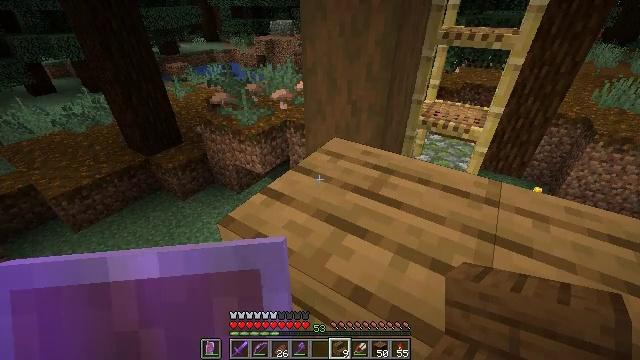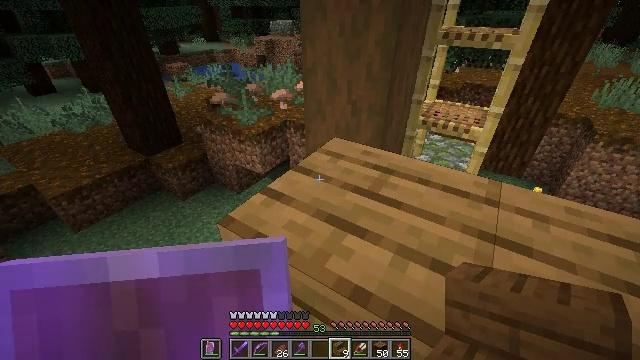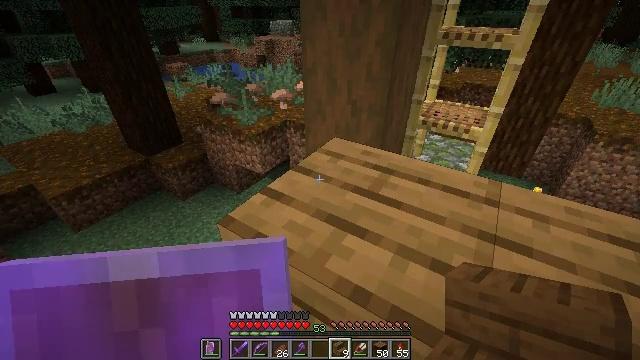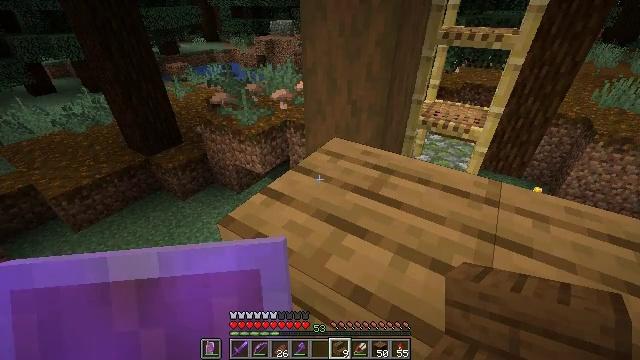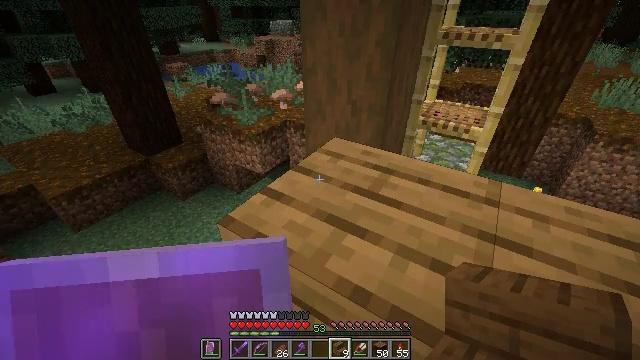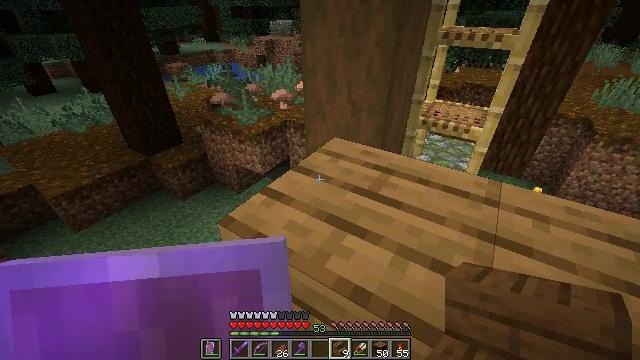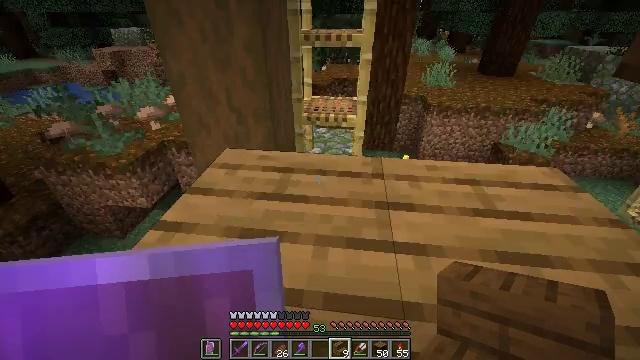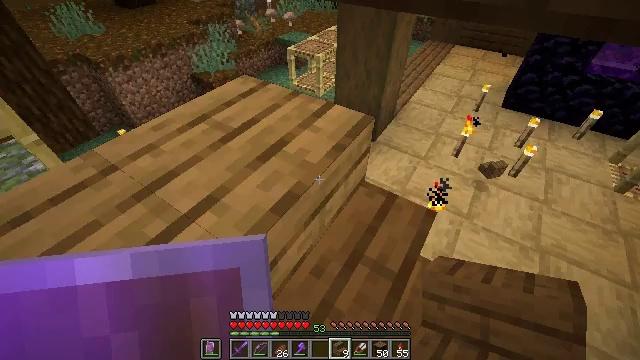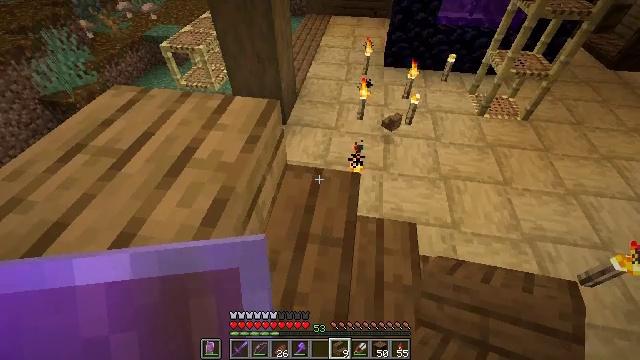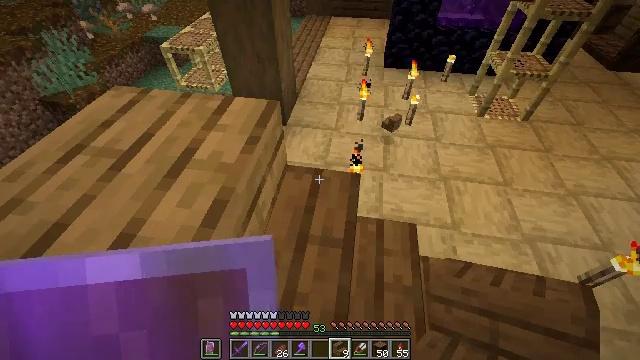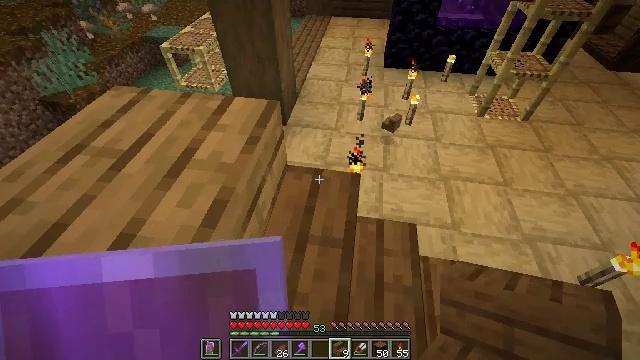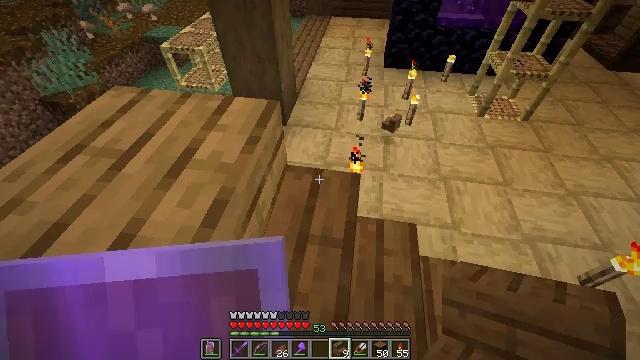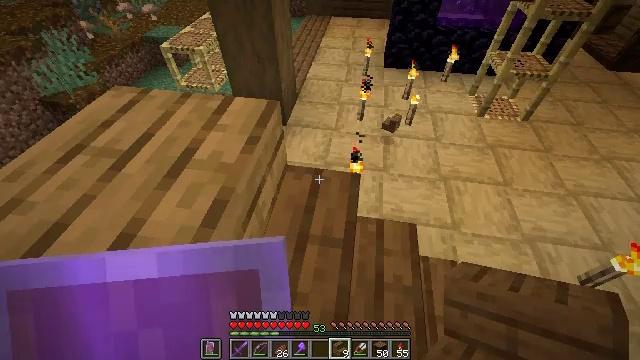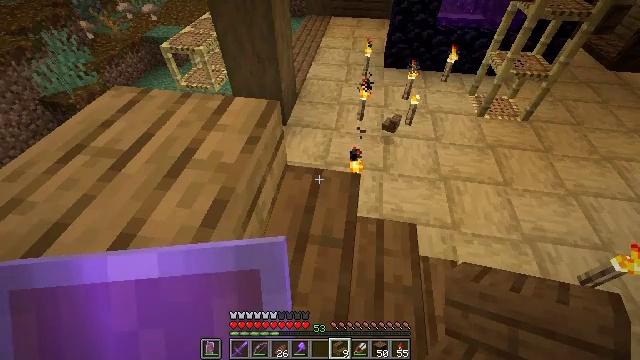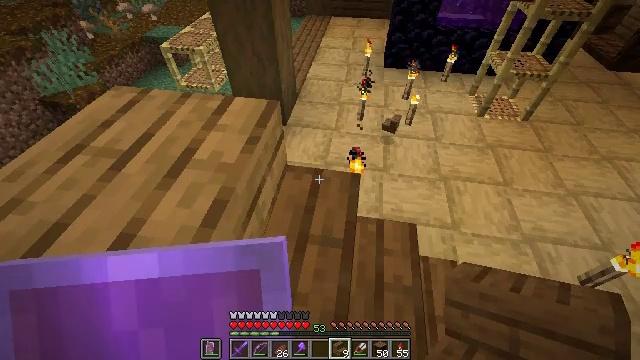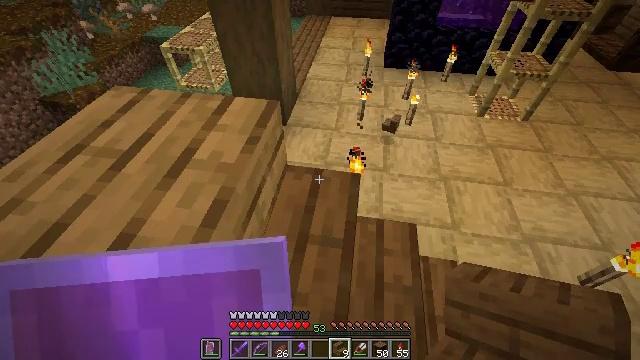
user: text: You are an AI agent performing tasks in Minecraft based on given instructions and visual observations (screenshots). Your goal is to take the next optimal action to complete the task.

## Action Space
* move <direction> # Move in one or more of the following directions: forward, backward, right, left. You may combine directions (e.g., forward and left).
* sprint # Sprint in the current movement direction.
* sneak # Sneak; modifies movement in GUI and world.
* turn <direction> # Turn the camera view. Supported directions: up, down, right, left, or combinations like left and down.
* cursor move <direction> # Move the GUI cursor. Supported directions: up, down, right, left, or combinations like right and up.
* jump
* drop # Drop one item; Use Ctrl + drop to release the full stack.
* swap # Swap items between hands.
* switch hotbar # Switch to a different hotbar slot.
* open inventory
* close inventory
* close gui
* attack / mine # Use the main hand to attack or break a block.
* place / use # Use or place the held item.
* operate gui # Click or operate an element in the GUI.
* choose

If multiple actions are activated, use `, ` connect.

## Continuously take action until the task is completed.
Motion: motion action
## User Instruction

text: Reclaim the oak slab from a structure.
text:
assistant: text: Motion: sneak
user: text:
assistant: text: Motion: sneak
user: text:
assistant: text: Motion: sneak
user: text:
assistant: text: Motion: sneak
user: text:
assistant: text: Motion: sneak
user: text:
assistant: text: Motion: sneak, turn right
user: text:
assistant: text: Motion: sneak, turn right and down
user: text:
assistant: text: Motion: sneak, turn right and down
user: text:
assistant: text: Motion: sneak
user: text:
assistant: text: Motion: sneak
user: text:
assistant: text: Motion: sneak
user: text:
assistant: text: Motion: sneak
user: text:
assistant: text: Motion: sneak
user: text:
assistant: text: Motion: sneak
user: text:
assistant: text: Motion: sneak
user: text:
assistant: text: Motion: sneak
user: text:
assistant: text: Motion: sneak
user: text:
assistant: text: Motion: sneak
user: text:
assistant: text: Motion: sneak
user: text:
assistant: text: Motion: sneak
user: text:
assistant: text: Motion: sneak
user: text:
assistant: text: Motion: sneak
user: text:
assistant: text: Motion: sneak
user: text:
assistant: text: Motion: sneak, turn left and up
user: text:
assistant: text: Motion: sneak, turn left and up
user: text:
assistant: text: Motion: sneak, turn up
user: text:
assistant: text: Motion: sneak
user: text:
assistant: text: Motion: sneak
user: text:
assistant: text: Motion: sneak
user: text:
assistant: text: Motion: sneak